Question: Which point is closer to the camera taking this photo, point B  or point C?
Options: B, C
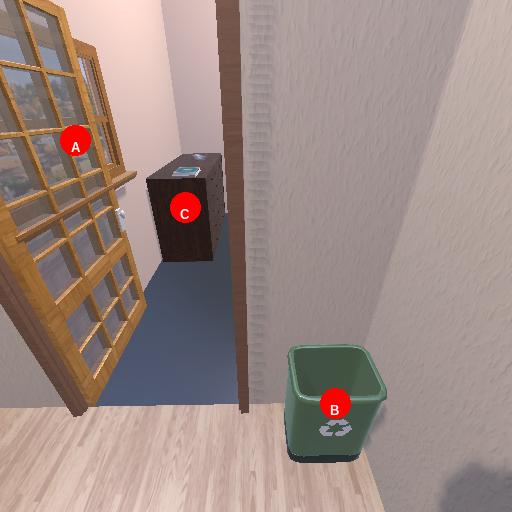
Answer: B